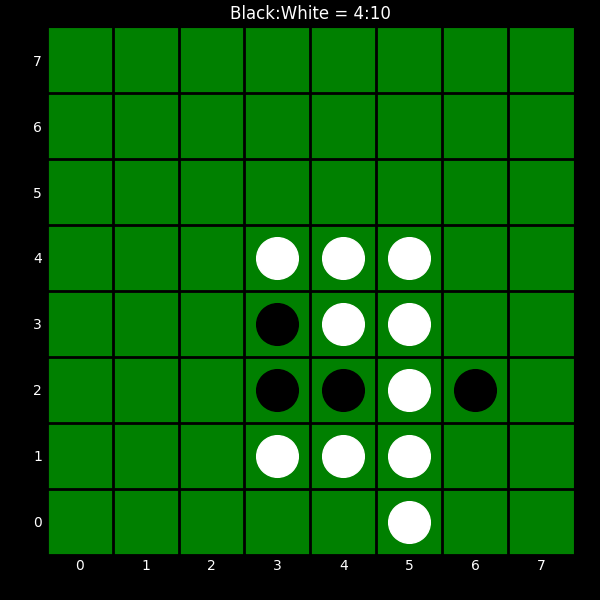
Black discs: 4
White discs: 10